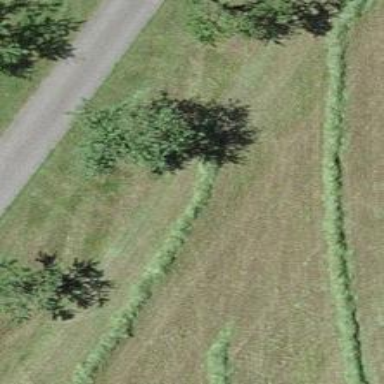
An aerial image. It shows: Agricultural area with deciduous broadleaved trees.